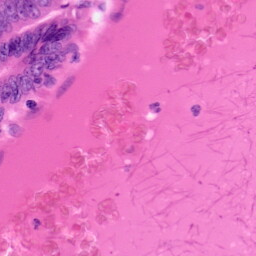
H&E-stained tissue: Colon